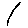
Label: line